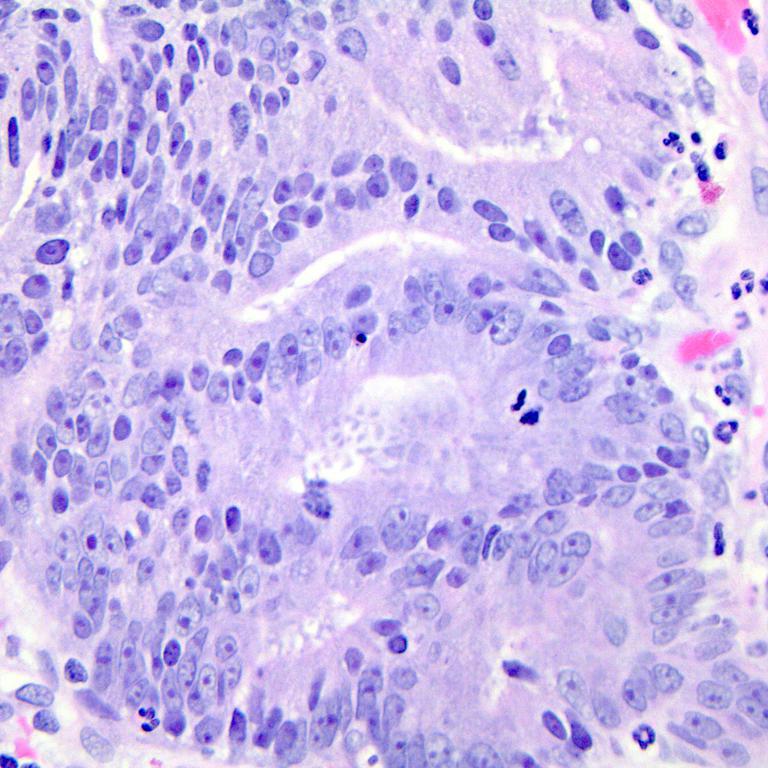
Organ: colon
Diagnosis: adenocarcinomas